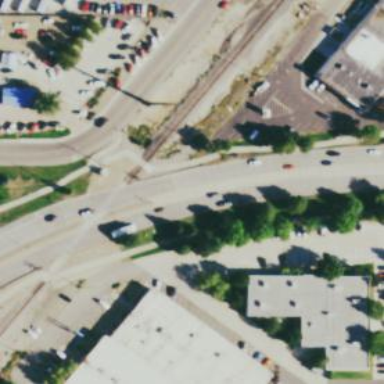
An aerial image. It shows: Railway crossing.